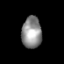
Tissue: prostate
Cell type: NK cells
Senescence score: 0.6883
Nuclear area (px): 616
Mean DAPI intensity: 142.815